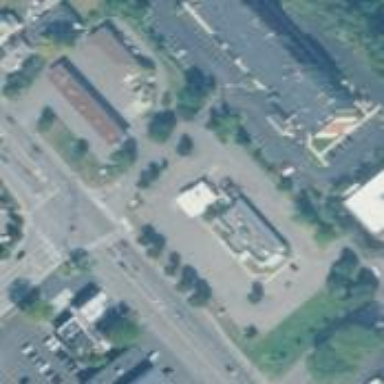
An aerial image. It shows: Retail area.